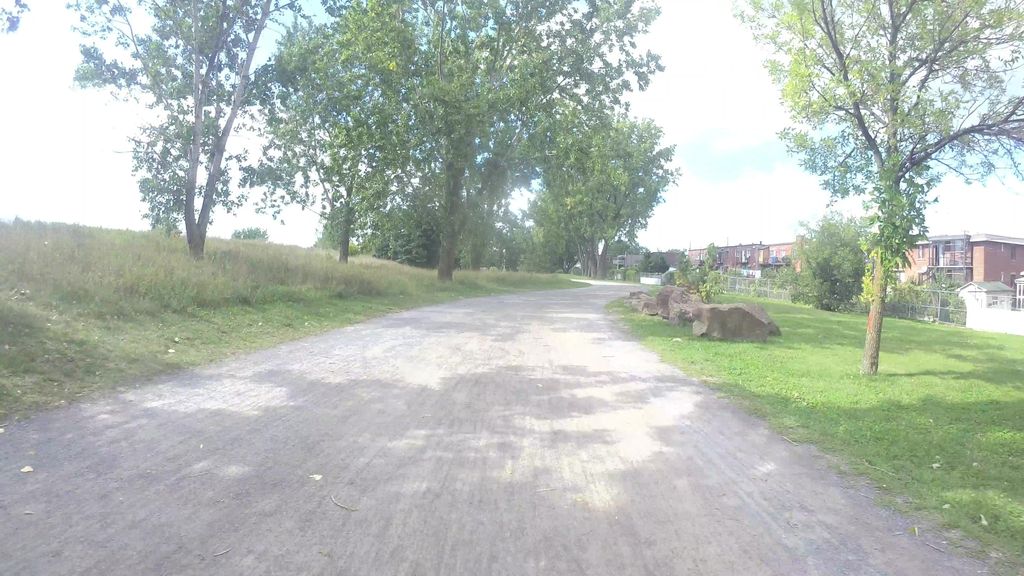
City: montreal